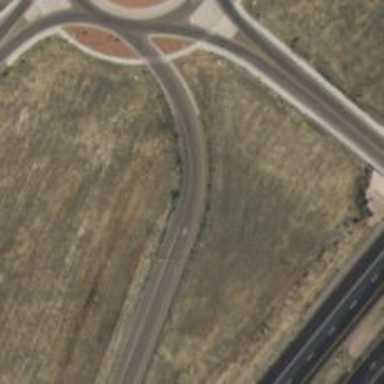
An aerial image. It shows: Trunk link highway.